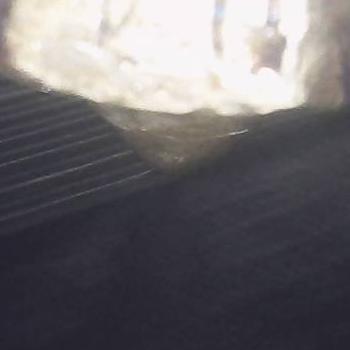
Flow rate: 70%